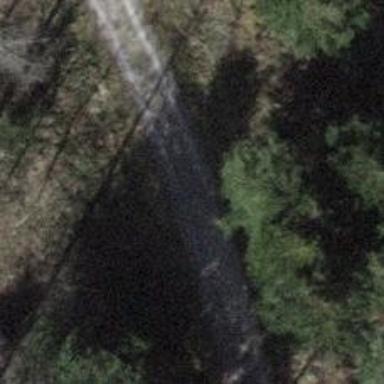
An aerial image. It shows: Compacted track with grade2 level.